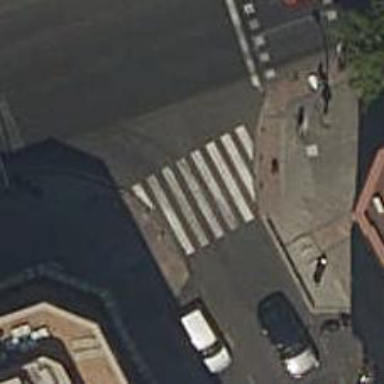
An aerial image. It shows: Uncontrolled crossing on the road.